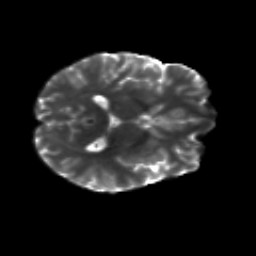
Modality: T2w
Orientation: axial
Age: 28
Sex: male
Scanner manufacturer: siemens
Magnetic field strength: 3 T
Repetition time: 8.8 s
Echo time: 0.085 s